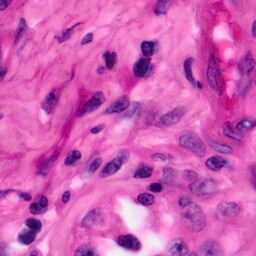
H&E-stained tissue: Pancreatic